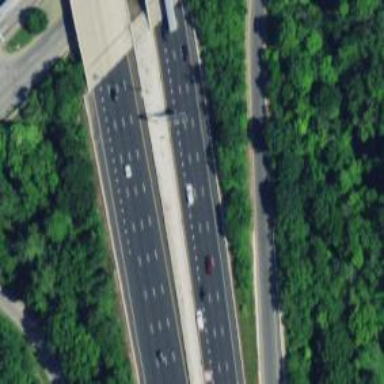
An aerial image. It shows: Asphalt motorway.